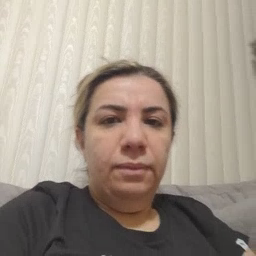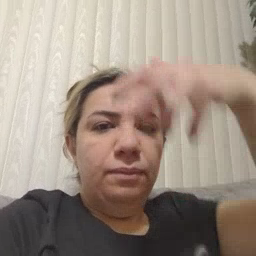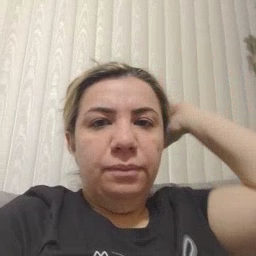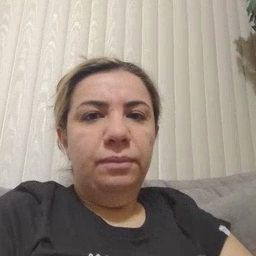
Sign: lion